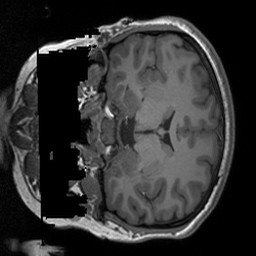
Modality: T1w
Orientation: coronal
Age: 18
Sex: female
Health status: healthy
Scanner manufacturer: siemens
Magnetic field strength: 3 T
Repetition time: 1.9 s
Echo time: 0.00252 s